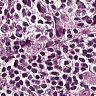
Metastatic tissue present: yes